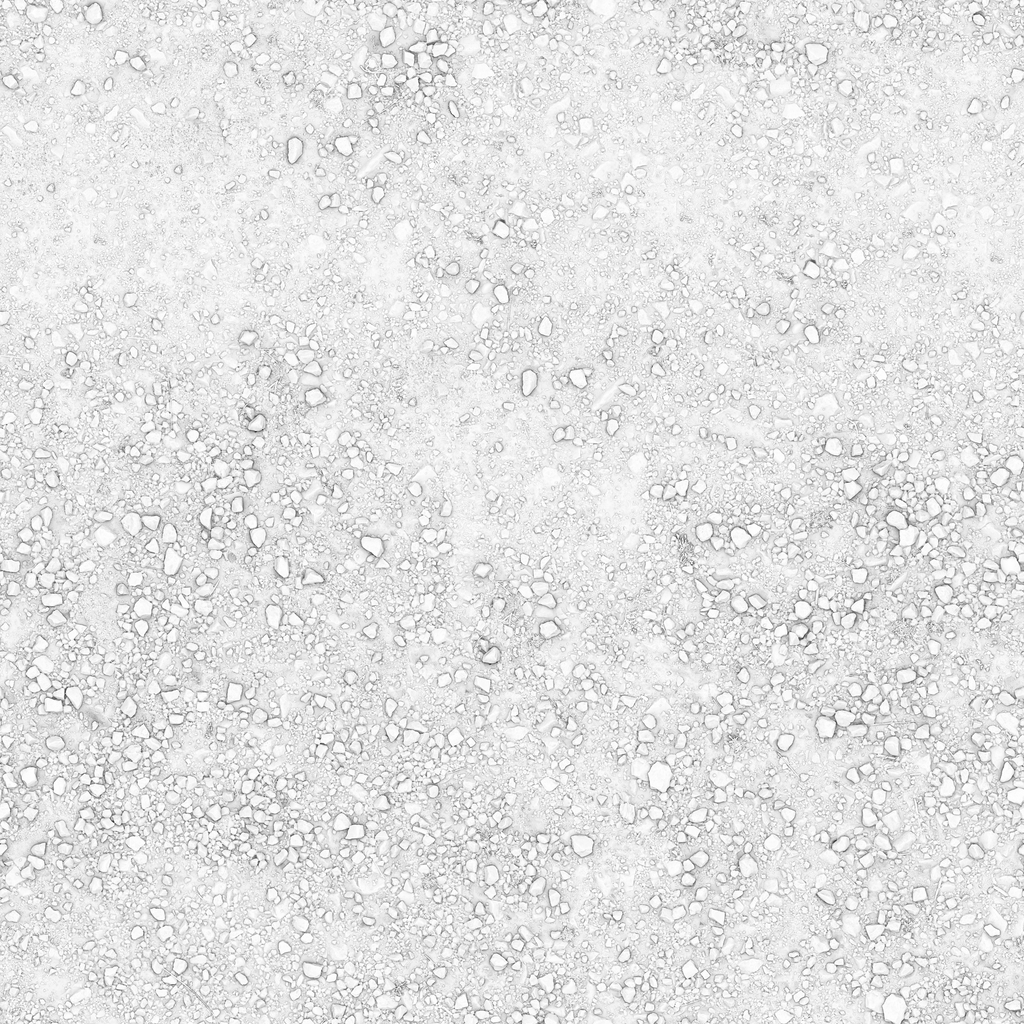
Texture map type: AmbientOcclusion